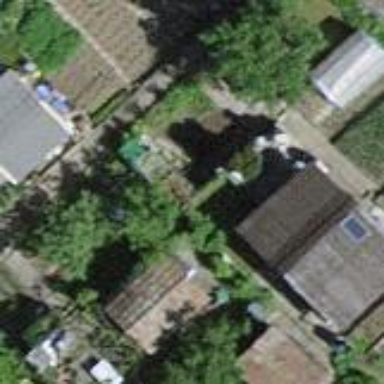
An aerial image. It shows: Allotment house.